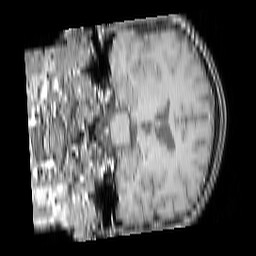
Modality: T1w
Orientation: coronal
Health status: ill
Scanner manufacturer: philips
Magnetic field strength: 3 T
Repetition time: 0.3787 s
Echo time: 0.002908 s